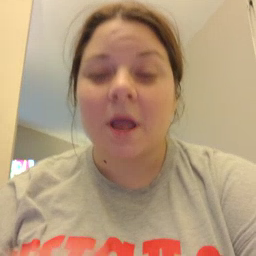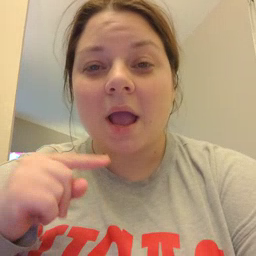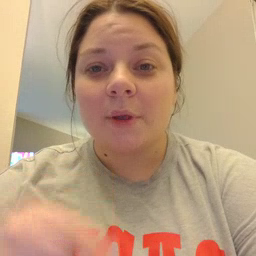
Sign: owie